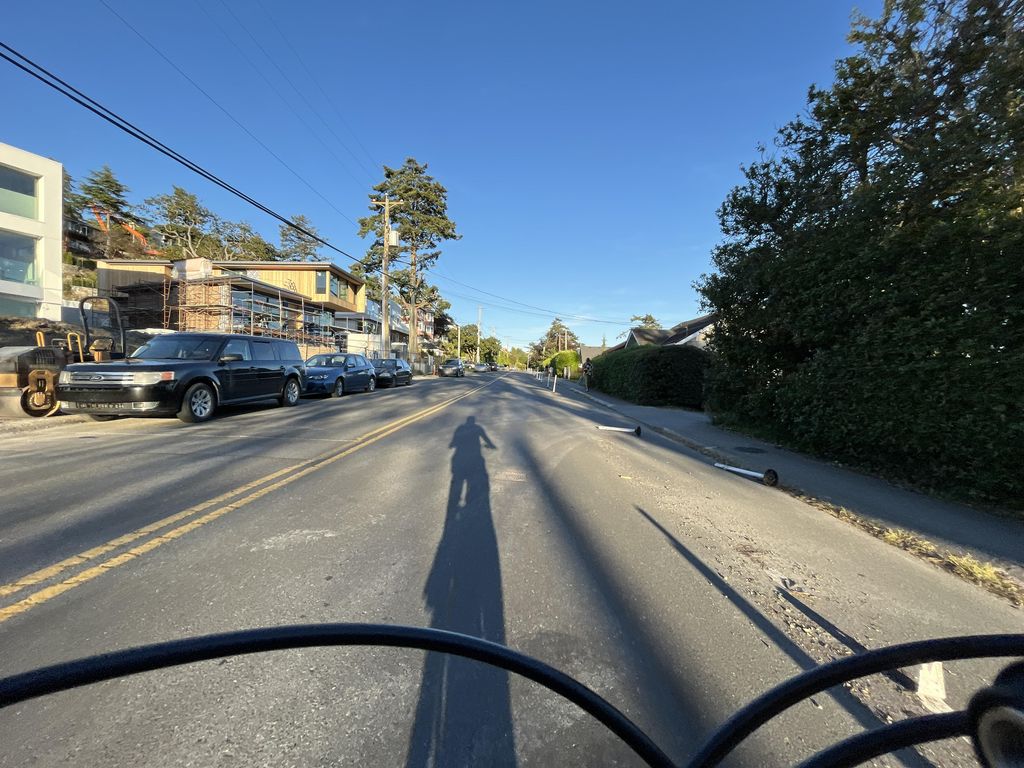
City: victoria